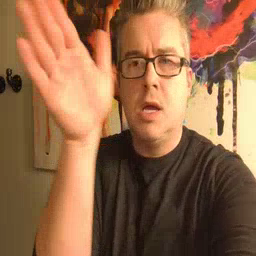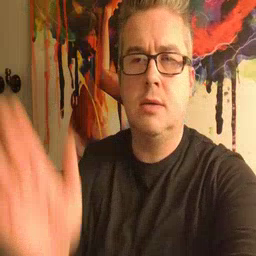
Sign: flag